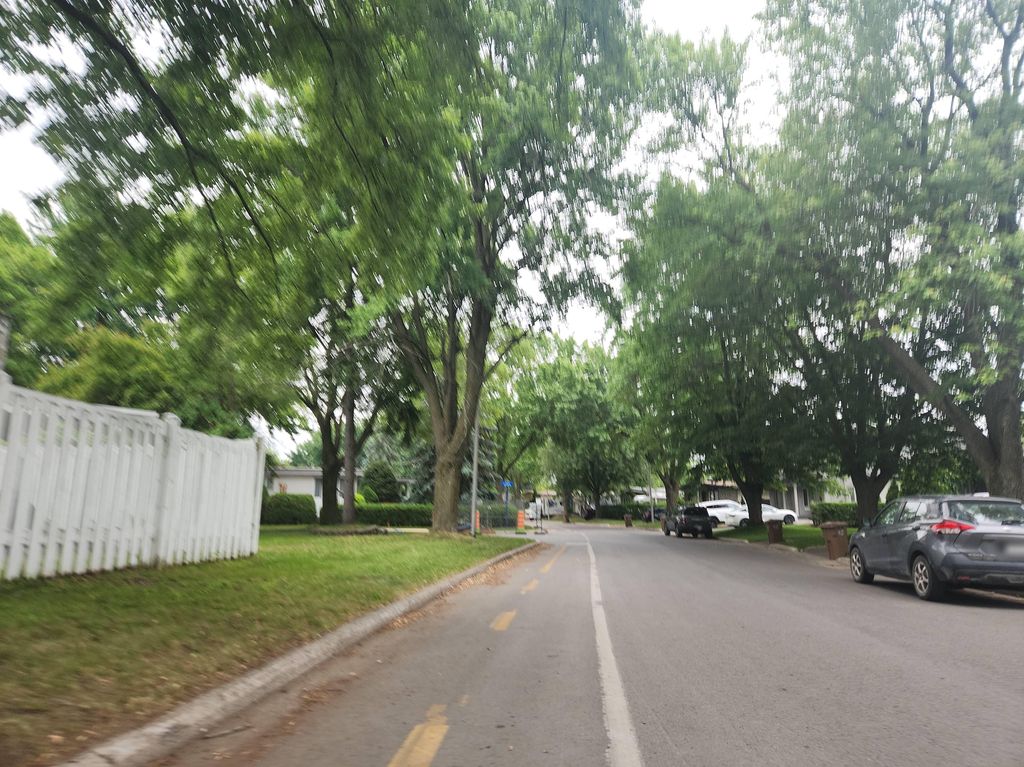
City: montreal